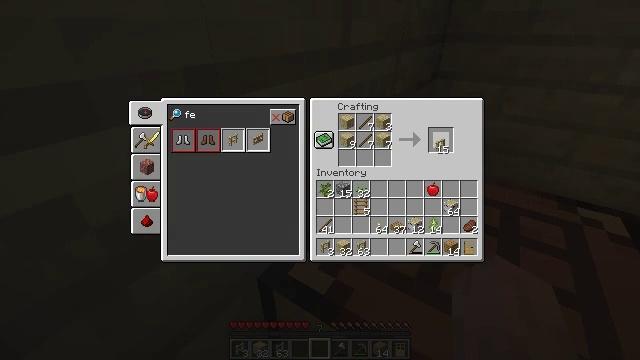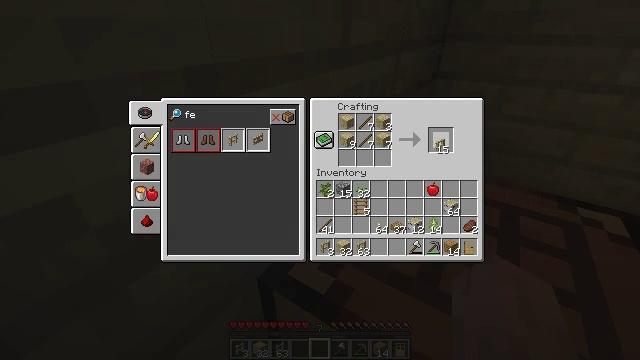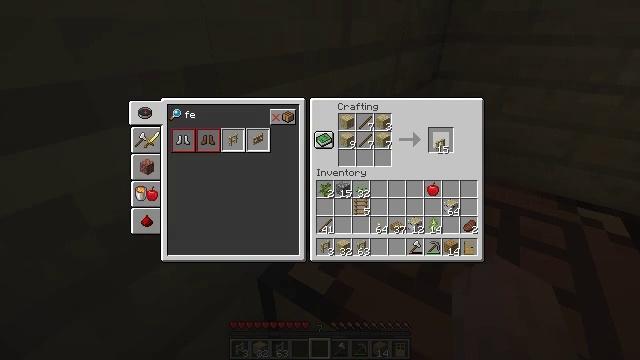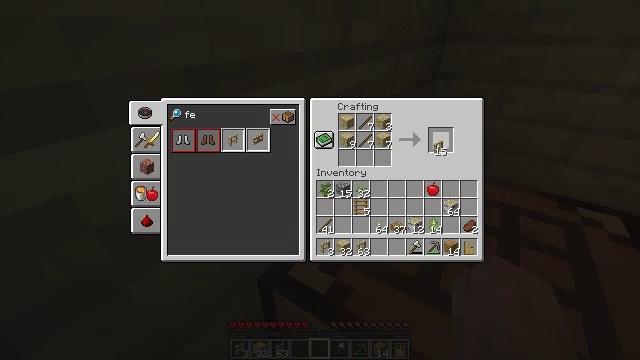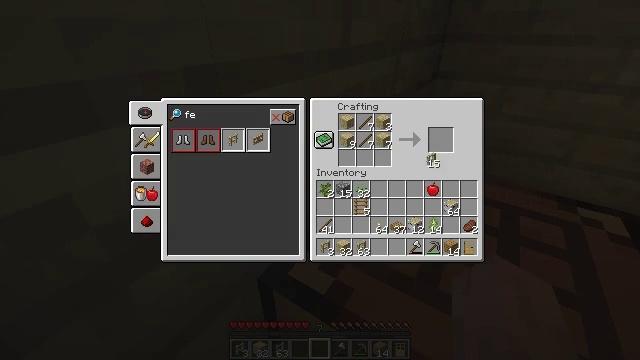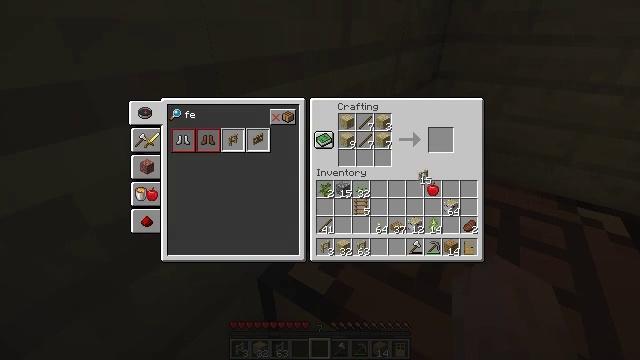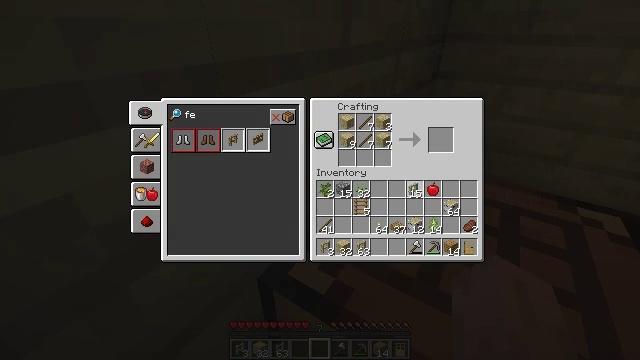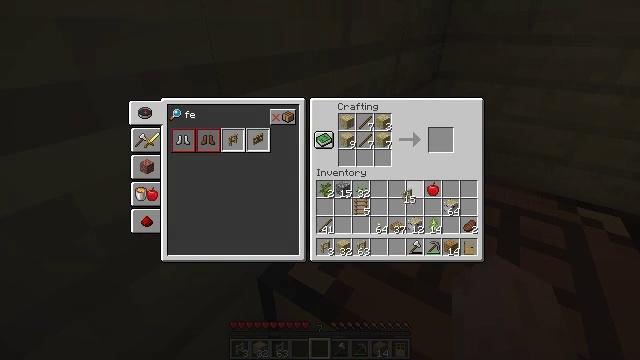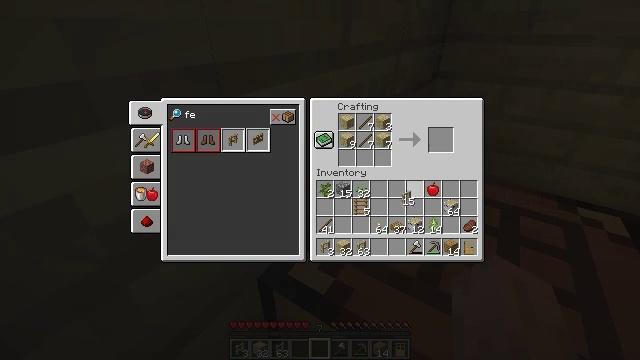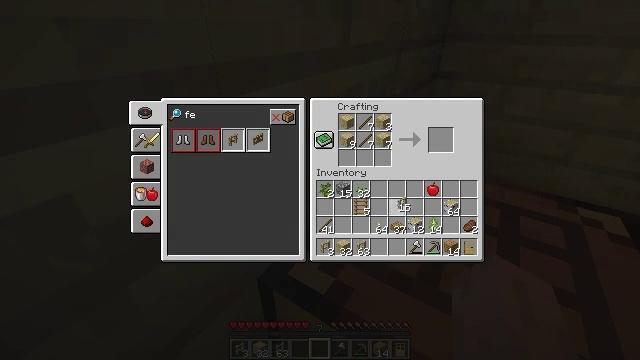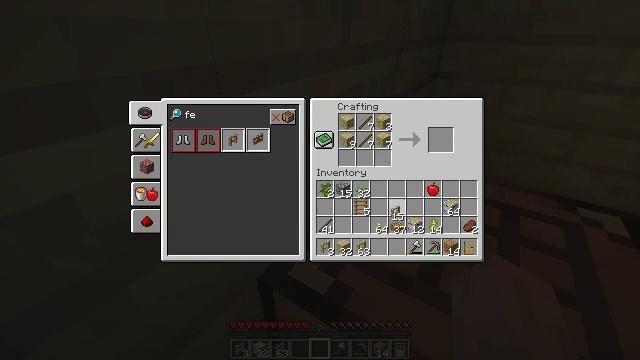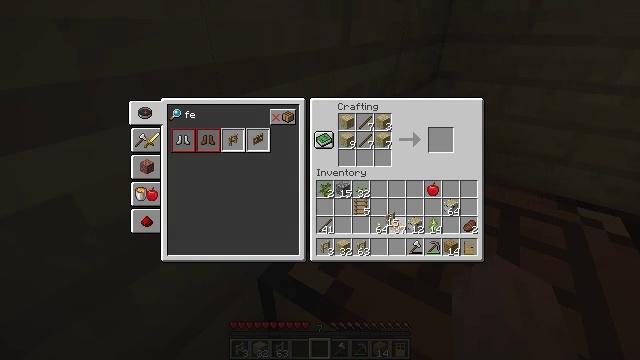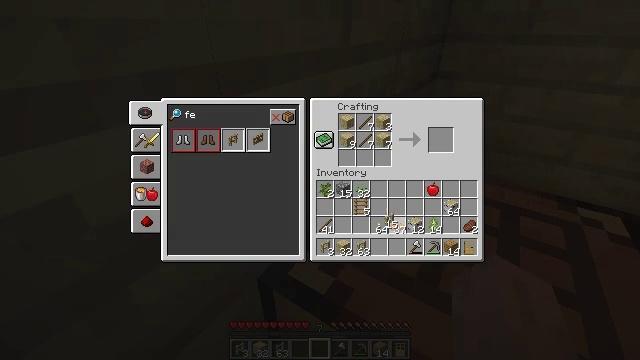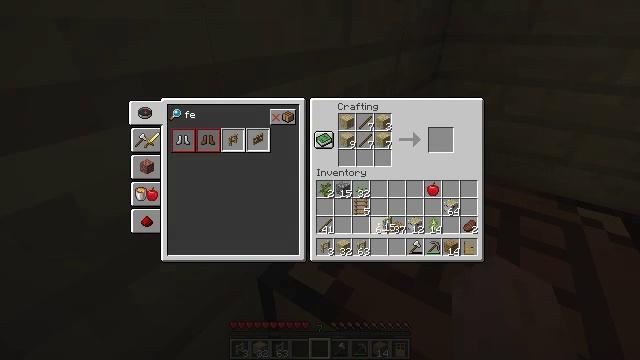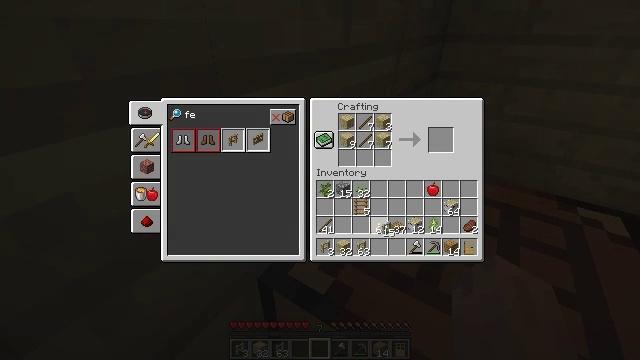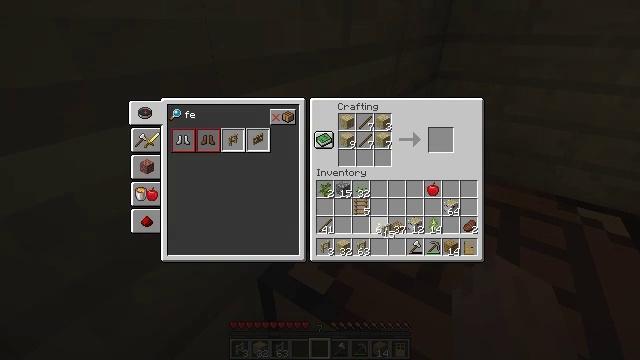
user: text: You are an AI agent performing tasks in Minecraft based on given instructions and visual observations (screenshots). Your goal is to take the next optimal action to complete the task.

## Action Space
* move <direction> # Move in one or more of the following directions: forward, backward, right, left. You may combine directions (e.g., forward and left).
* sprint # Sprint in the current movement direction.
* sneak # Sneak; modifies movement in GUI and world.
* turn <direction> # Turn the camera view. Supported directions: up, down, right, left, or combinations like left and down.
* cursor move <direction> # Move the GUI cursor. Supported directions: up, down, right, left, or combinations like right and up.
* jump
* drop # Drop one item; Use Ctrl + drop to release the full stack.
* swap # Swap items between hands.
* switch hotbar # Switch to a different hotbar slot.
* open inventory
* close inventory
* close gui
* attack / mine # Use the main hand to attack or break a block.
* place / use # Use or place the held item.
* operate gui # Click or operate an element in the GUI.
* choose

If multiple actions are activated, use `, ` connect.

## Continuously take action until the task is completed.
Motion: motion action
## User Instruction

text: Open your crafting table and produce a birch fence.
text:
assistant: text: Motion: no_op
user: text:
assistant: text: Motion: no_op
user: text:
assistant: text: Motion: no_op
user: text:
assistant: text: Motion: cursor move left and down
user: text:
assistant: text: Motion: cursor move left and down
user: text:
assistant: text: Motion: cursor move left and down
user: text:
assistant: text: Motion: no_op
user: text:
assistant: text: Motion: no_op
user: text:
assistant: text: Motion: no_op
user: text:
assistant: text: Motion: cursor move left and down
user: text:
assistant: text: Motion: no_op
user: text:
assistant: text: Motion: no_op
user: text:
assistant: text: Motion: no_op
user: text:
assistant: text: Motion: no_op
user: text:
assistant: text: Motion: no_op
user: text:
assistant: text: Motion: no_op
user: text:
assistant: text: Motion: no_op
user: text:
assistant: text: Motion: no_op
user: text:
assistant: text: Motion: cursor move left and down
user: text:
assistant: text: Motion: no_op
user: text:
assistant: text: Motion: no_op
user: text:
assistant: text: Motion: no_op
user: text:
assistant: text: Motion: no_op
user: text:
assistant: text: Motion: no_op
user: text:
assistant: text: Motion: no_op
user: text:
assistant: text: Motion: no_op
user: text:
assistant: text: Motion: no_op
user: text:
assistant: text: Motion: no_op
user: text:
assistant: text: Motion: no_op
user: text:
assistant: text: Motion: no_op